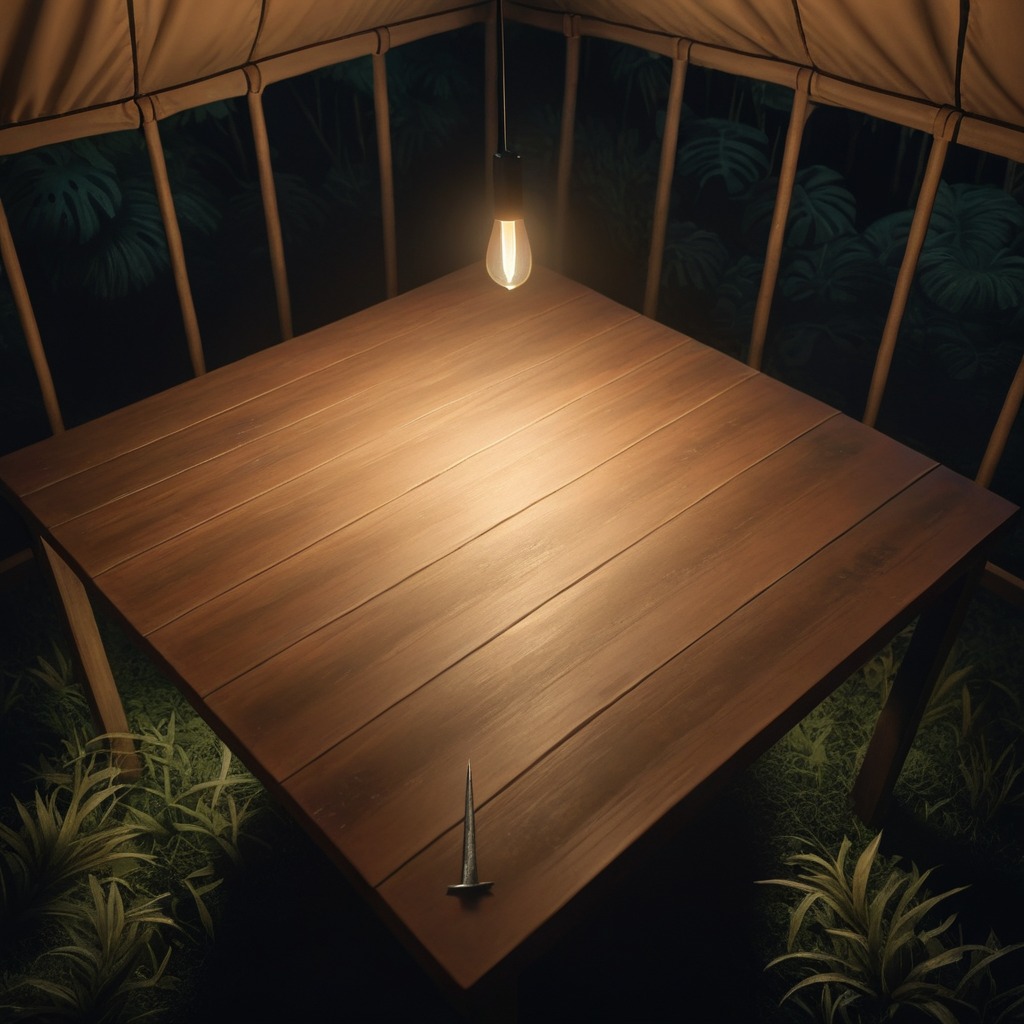
A nail is lying on a wooden table inside a jungle field workshop tent at night dim ambient light soft shadows worn but